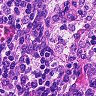
Metastatic tissue present: no